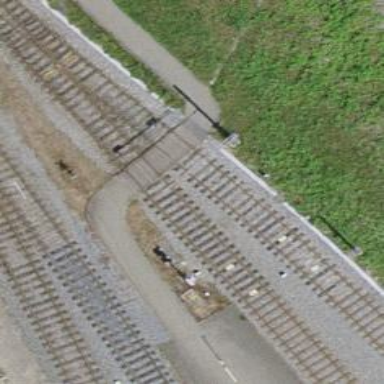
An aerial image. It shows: Crossing for the railway.